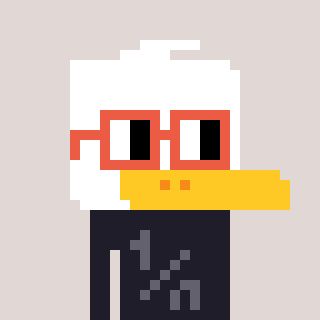
a pixel art character with square orange glasses, a duck-shaped head and a grayscale-colored body on a warm background